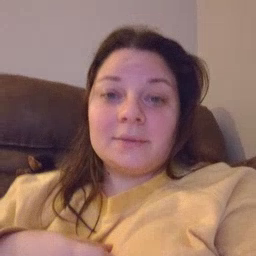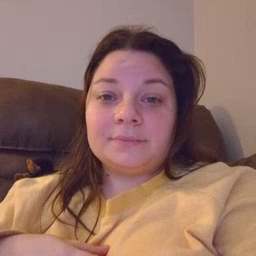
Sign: say